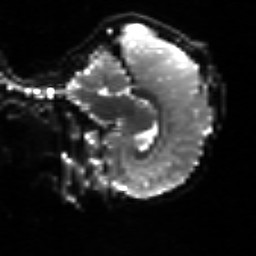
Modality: sbref
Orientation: sagittal
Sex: female
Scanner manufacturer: siemens
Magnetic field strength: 3 T
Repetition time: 5 s
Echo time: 0.071 s